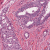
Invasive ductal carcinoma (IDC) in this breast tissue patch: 0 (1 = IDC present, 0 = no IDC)